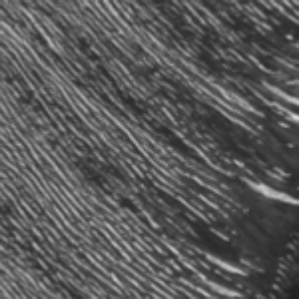
Label: frost